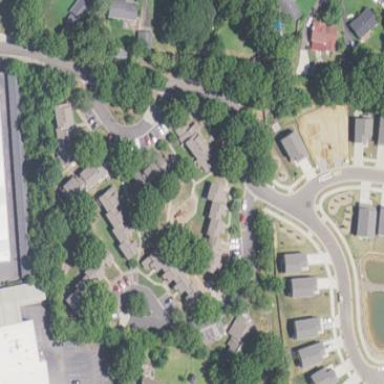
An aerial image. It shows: Residential area with apartments.